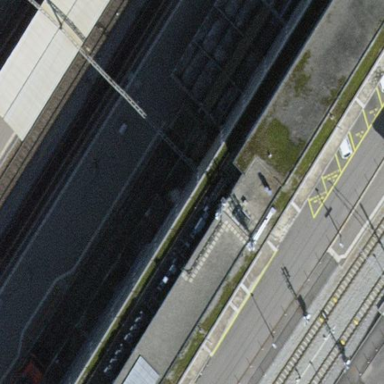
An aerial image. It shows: Flat roof on transportation building.